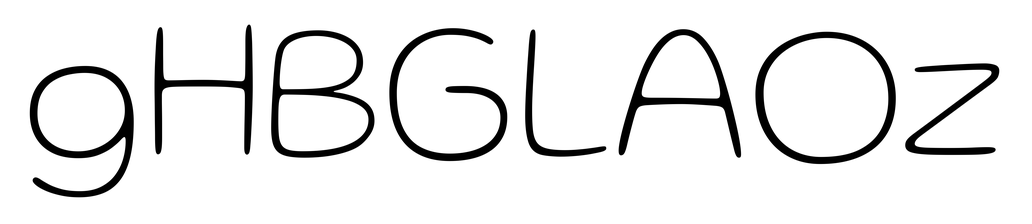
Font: Gluten_Thin